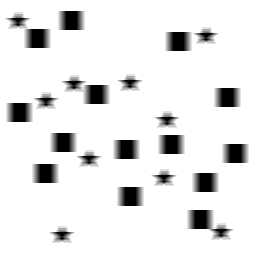
Squares: 14
Triangles: 0
Stars: 10
Total shapes: 24